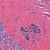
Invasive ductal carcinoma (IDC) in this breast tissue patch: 0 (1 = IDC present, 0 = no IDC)